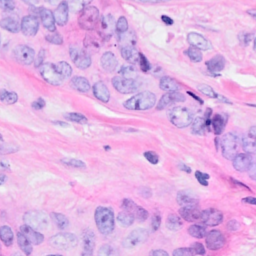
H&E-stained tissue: Breast